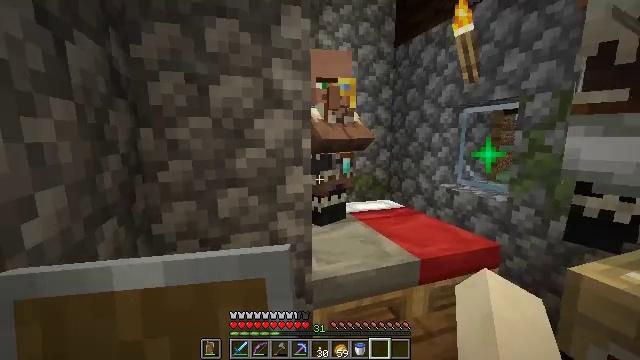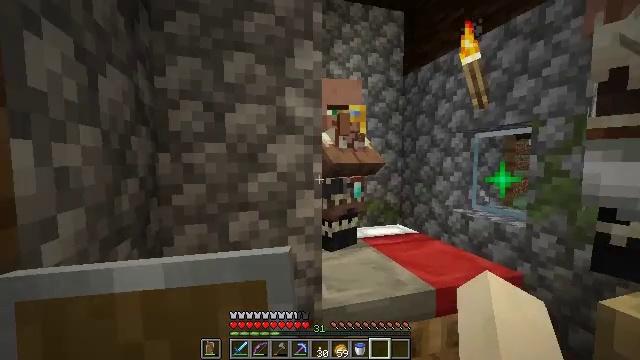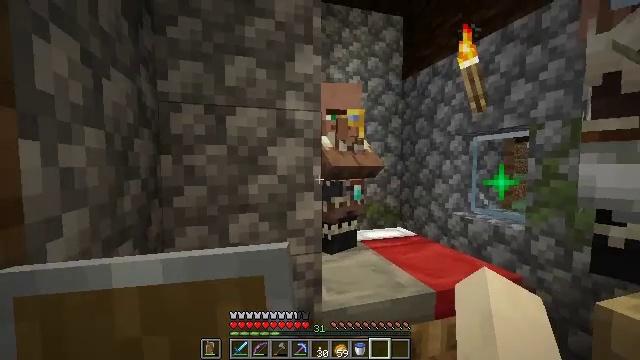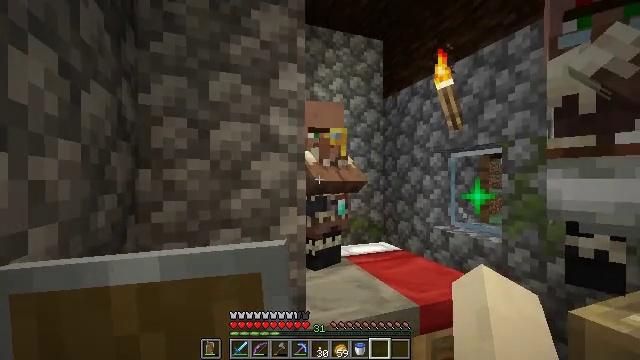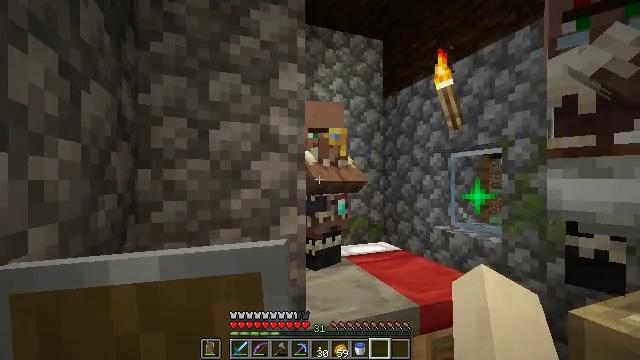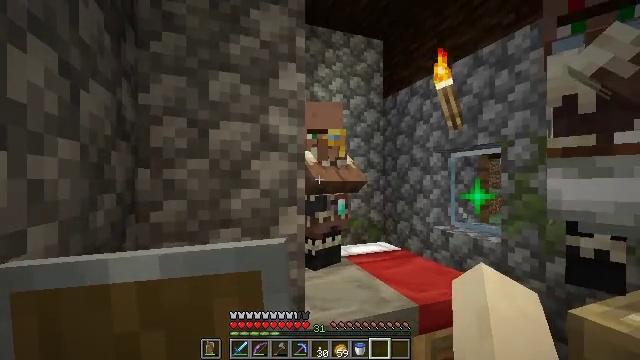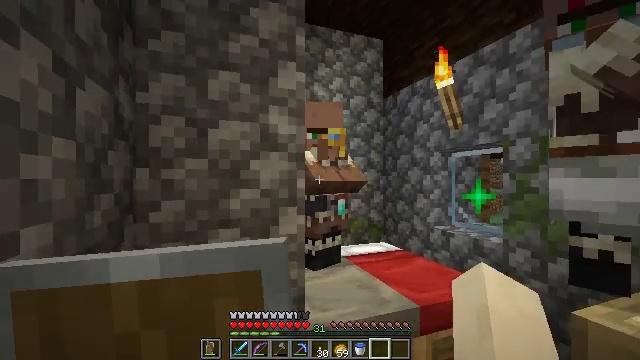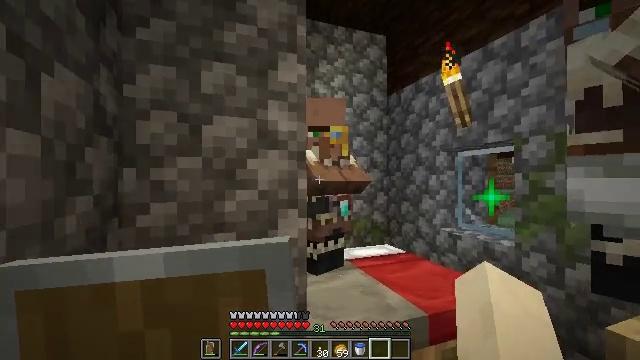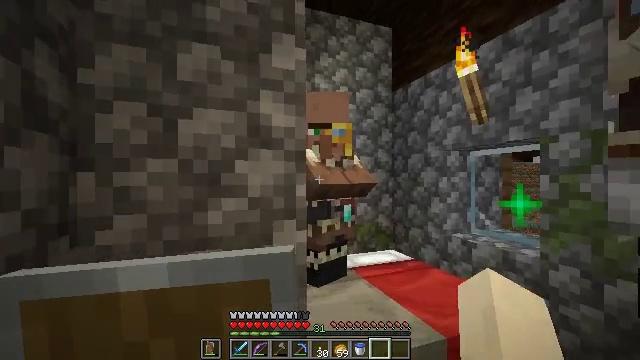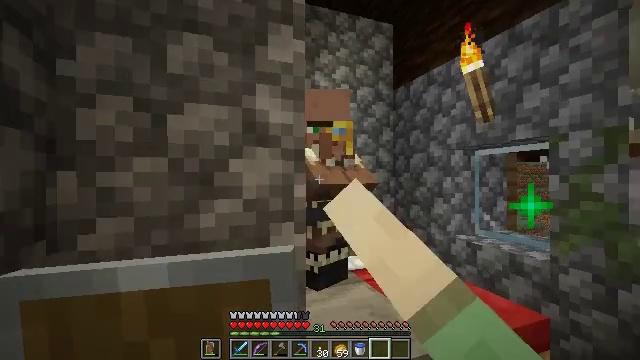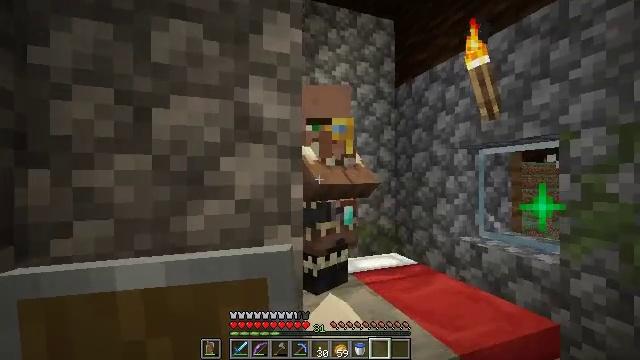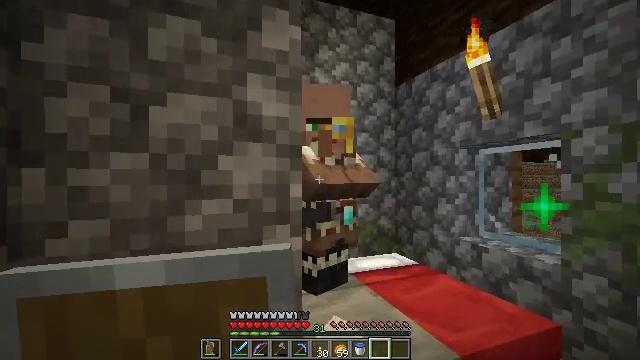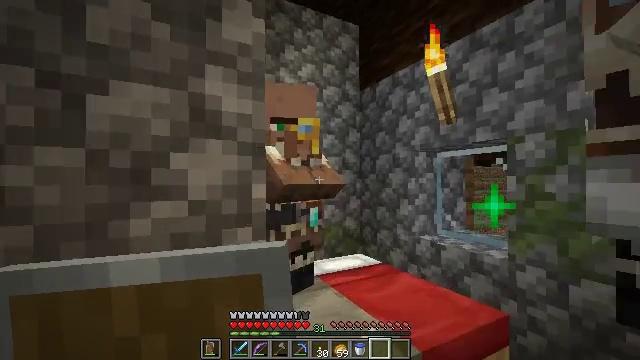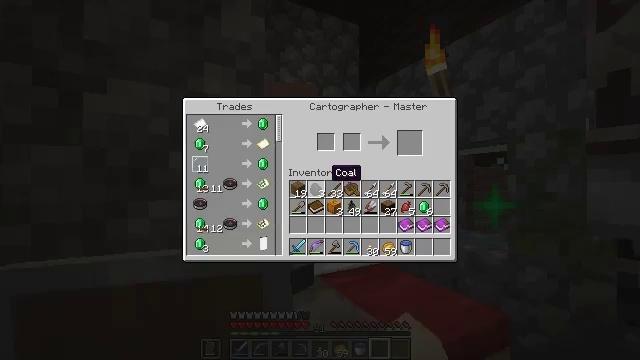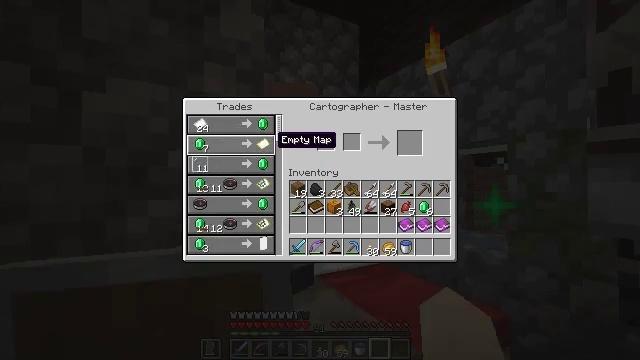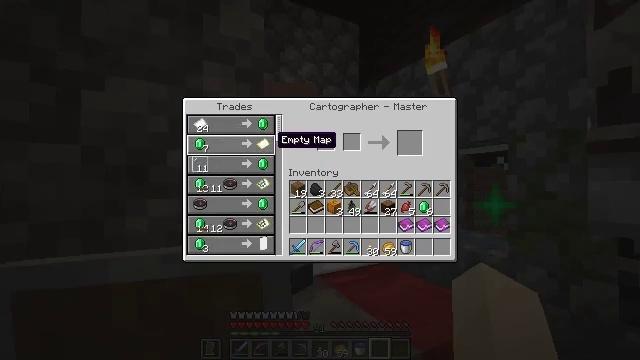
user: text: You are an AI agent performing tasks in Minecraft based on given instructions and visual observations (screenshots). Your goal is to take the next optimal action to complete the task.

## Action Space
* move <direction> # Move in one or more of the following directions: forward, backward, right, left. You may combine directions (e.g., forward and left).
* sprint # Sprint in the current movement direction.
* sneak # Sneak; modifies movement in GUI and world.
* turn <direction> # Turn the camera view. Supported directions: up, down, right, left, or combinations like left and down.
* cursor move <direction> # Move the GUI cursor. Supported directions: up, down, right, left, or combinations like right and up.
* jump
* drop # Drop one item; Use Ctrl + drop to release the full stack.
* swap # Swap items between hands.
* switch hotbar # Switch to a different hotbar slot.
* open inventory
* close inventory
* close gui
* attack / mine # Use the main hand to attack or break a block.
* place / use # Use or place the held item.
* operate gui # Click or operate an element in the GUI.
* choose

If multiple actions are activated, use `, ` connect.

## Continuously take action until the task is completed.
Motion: motion action
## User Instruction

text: Collect spruce planks from an old building.
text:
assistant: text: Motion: turn left and up
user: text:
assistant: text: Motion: no_op
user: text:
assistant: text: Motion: turn right and up
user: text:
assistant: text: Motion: no_op
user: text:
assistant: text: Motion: no_op
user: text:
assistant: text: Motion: move forward
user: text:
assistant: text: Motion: move forward
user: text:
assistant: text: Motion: move forward, use / place
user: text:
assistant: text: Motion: use / place
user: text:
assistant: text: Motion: no_op
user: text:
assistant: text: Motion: no_op
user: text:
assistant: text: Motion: turn right
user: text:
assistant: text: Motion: open gui
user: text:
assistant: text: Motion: cursor move left and up
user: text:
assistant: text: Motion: no_op
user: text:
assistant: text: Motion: no_op
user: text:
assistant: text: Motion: no_op
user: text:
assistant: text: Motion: no_op
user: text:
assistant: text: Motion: no_op
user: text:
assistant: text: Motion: no_op
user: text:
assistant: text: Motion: no_op
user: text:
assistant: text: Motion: no_op
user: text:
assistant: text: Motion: no_op
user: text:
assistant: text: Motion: no_op
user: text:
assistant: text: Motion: no_op
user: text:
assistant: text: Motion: no_op
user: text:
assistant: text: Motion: no_op
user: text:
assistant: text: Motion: cursor move right
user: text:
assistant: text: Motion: cursor move right
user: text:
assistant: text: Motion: turn right and down, close gui